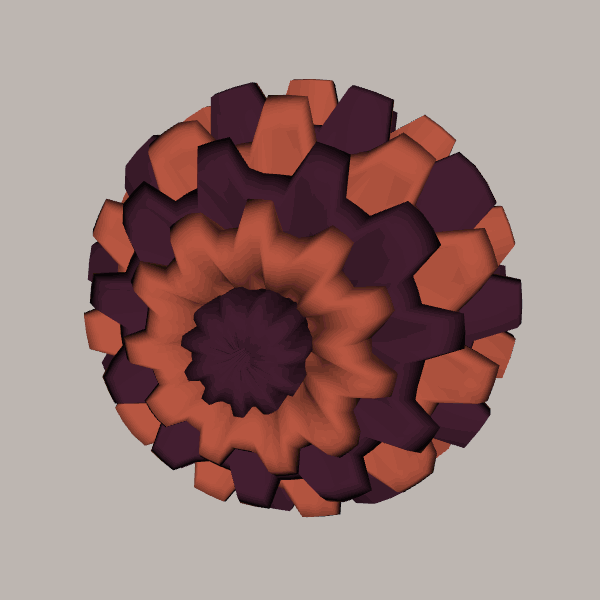
Background: light